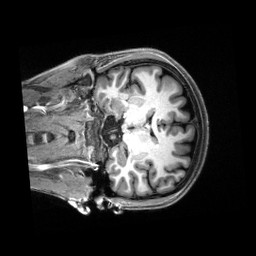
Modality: T1w
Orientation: coronal
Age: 18
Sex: female
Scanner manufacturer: siemens
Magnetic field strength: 3 T
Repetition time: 2.5 s
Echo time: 0.00222 s